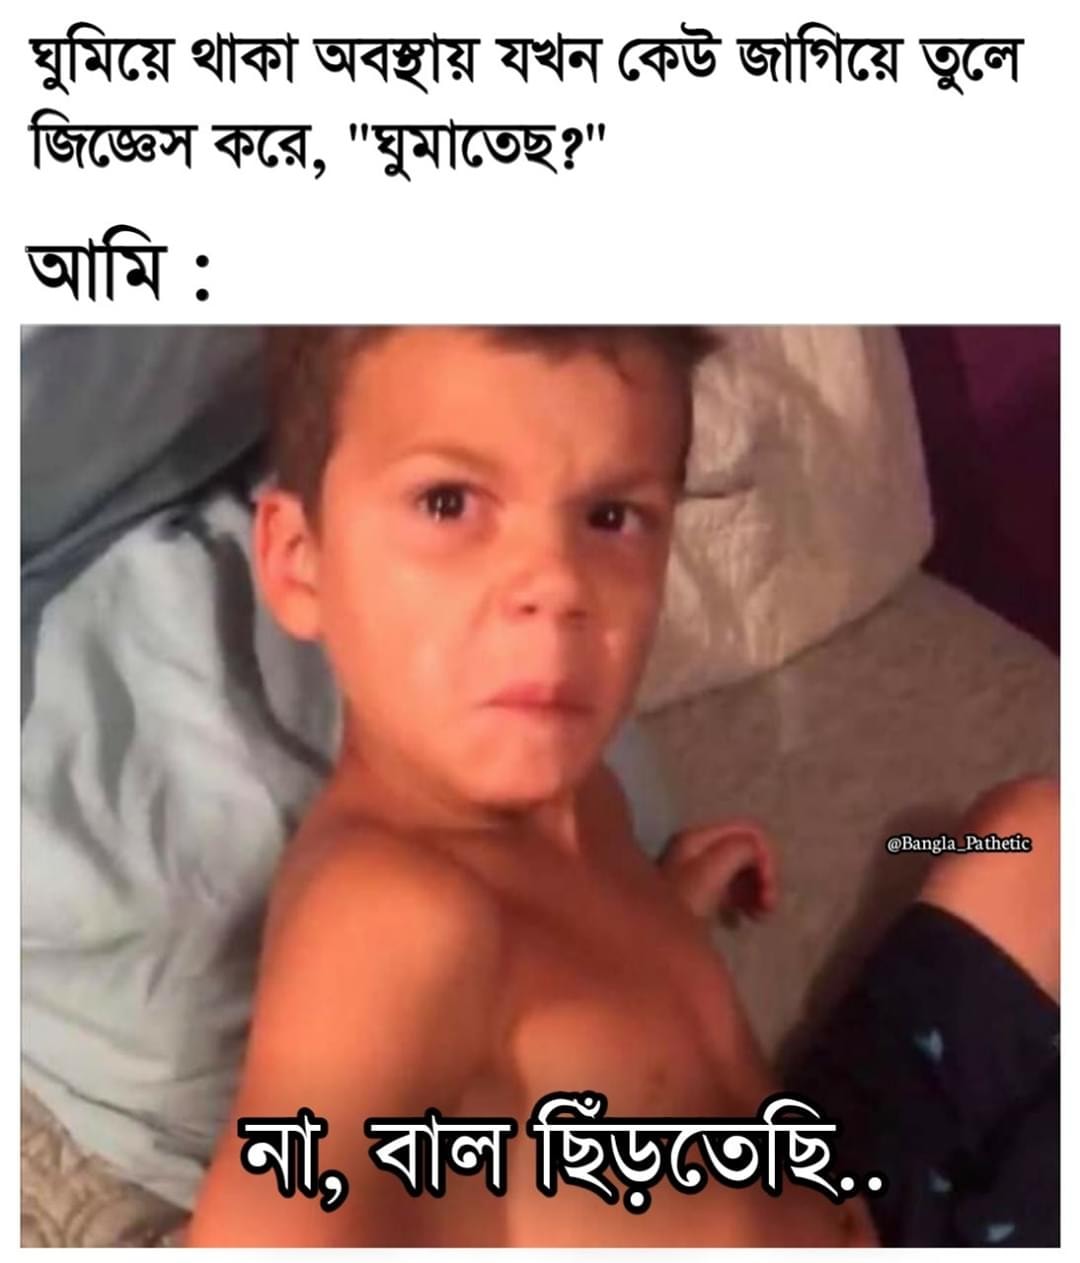
Caption: ঘুমিয়ে থাকা অবস্থায় যখন কেউ জাগিয়ে তুলে জিজ্ঞেস করে, "ঘুমাতেছ ?"   আমিঃ    না, বাল ছিড়তেছি...
Label: non-hate